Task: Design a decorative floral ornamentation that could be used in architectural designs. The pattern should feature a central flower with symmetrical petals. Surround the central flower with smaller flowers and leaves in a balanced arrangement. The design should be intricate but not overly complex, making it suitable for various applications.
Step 929:
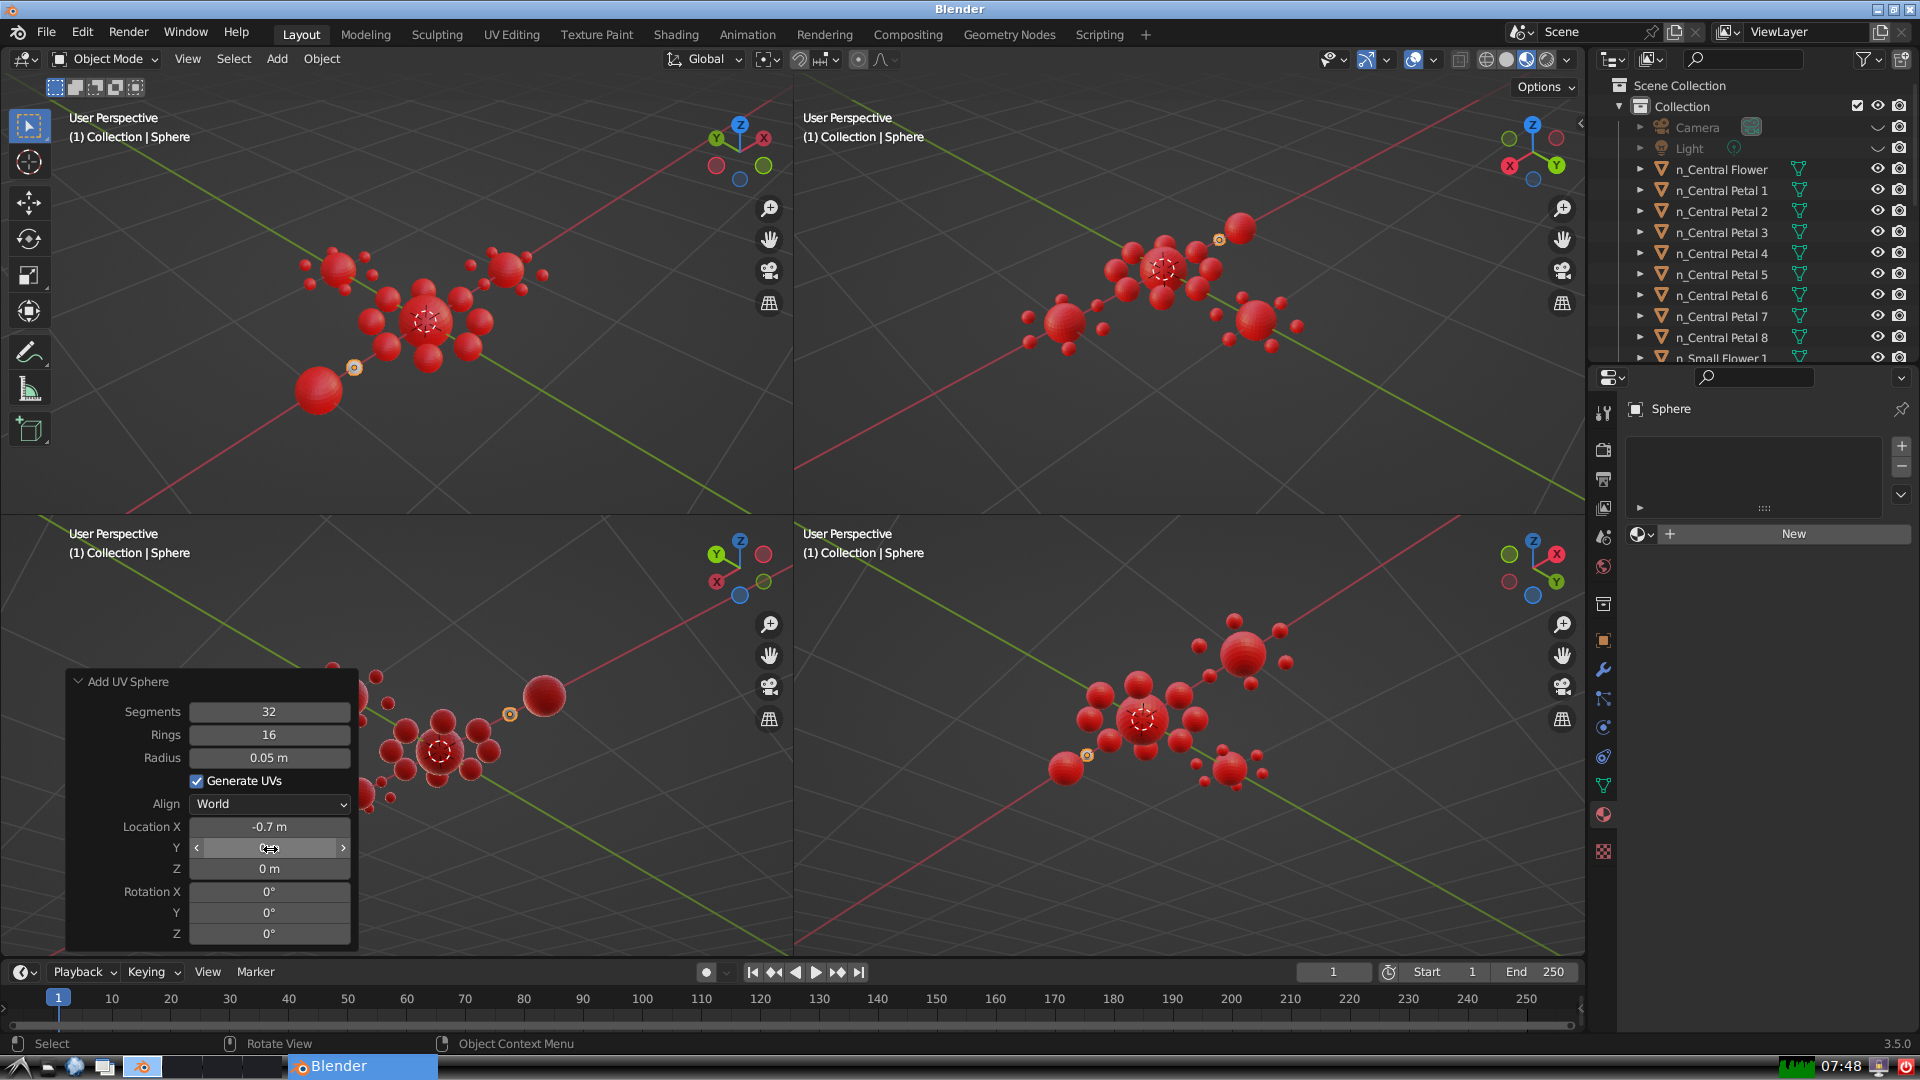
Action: {"mouse_move": [270, 867]}